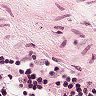
Metastatic tissue present: no